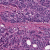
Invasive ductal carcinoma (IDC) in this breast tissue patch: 1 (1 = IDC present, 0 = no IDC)